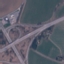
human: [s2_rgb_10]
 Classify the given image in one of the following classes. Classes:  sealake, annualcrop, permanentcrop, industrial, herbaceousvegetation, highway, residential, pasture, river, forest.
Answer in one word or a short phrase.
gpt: Highway